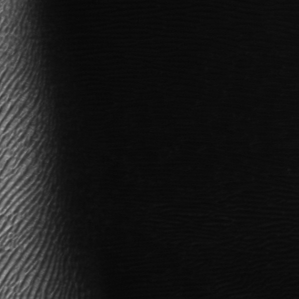
Label: frost